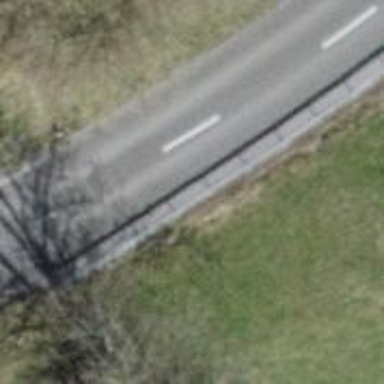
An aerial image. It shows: Tertiary road with asphalt surface.